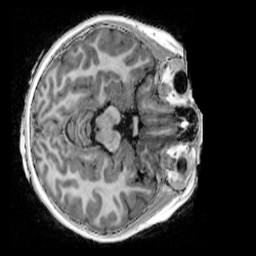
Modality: UNIT1_denoised
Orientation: axial
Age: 9
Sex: female
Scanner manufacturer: siemens
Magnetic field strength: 3 T
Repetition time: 4 s
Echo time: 0.00303 s